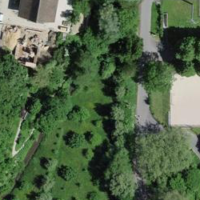
EUNIS habitat code: 53
Species observed at this site:
Prunus spinosa
Acanthus mollis
Aruncus dioicus
Chelidonium majus
Vinca major
Phytolacca americana